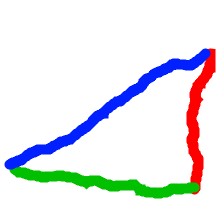
Shape: triangle